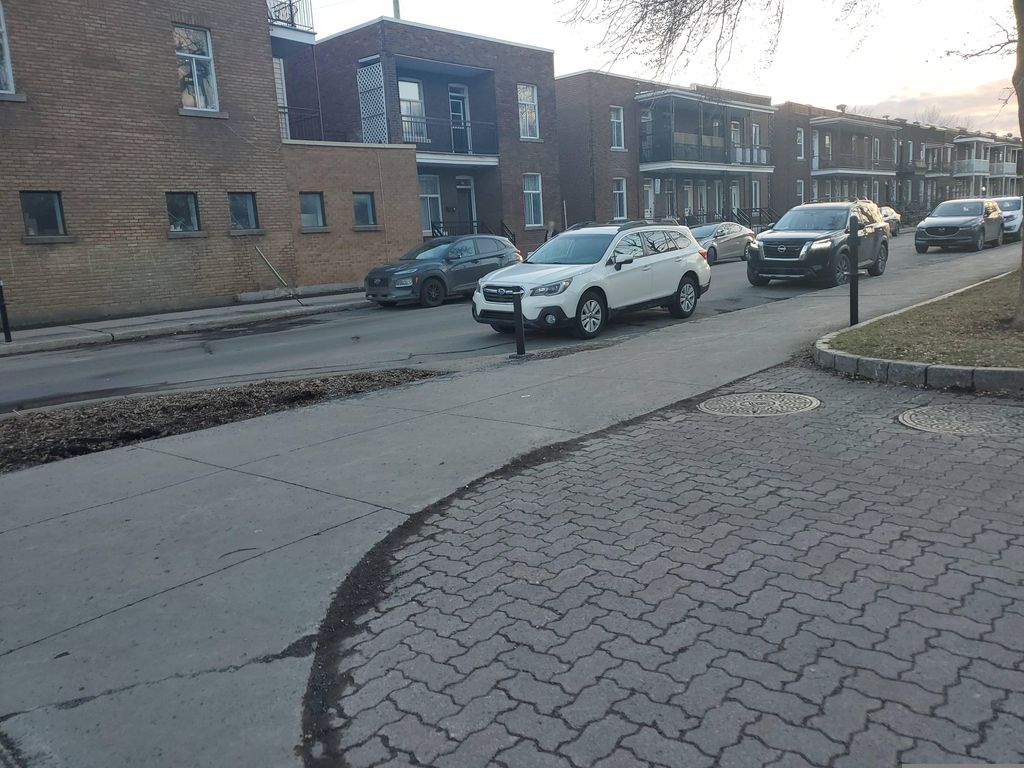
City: montreal